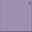
Piece: xx